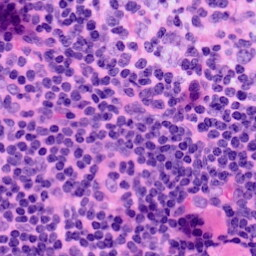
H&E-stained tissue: LymphNode